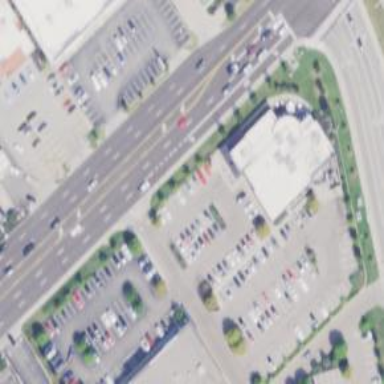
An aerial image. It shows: Footway located on traffic island.